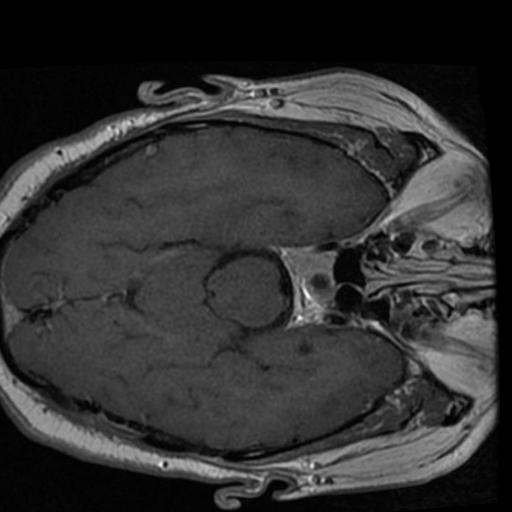
Label: brain_tumor